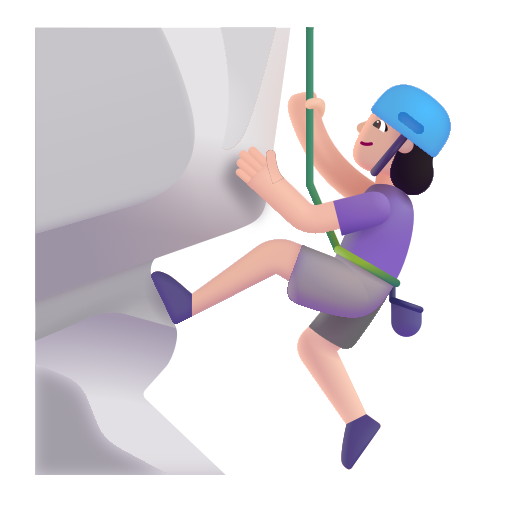
woman climbing color light